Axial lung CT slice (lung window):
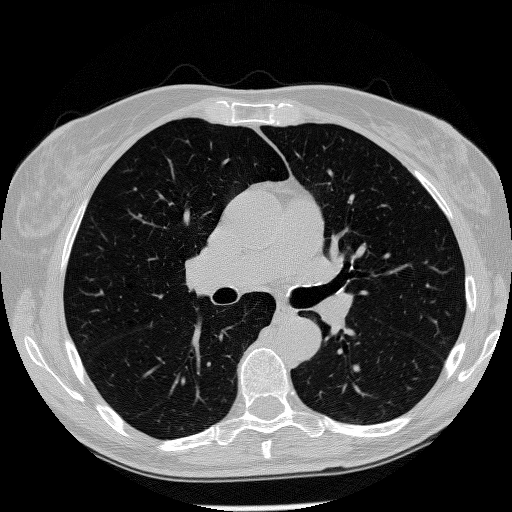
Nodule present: no